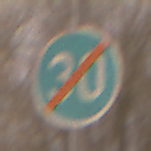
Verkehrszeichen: EndeMindestgeschwindigkeit
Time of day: Night
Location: Outdoor (Urban)
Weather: Overcast
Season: Winter
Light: Artificial